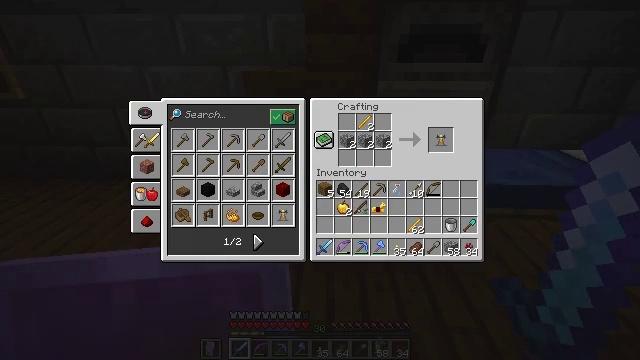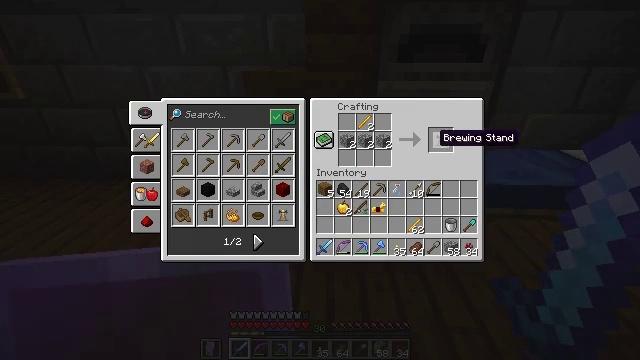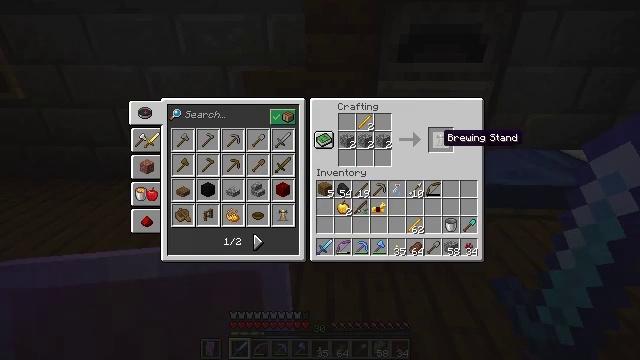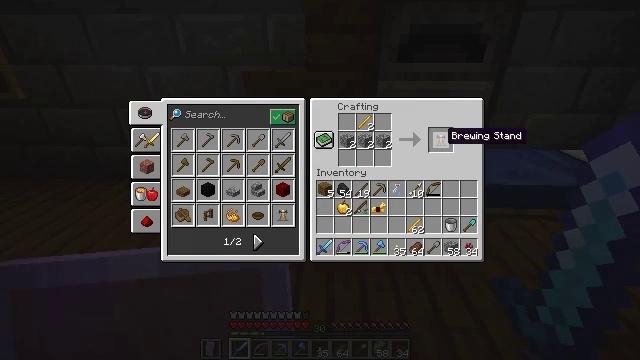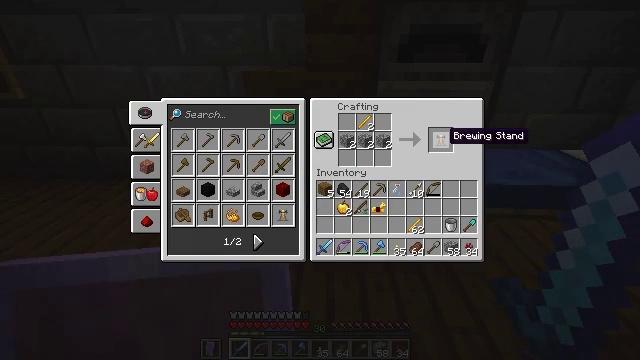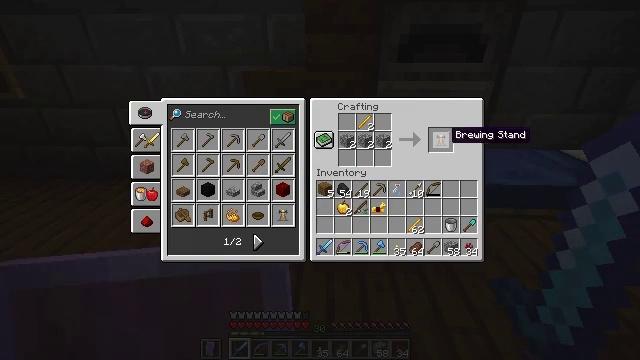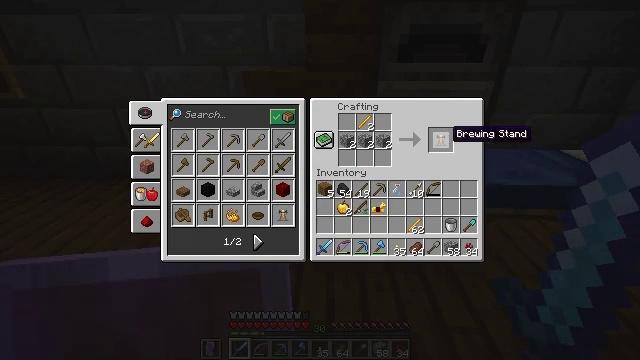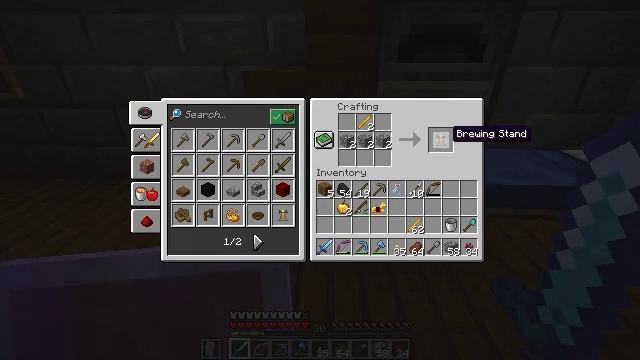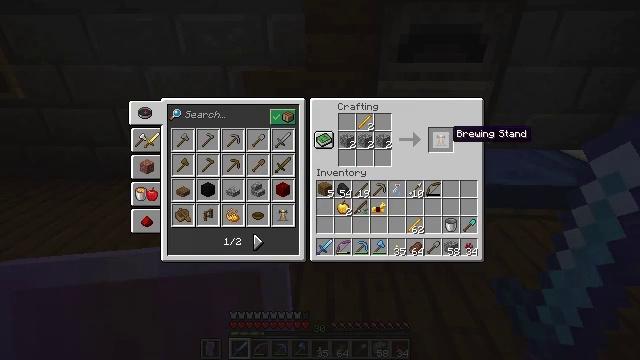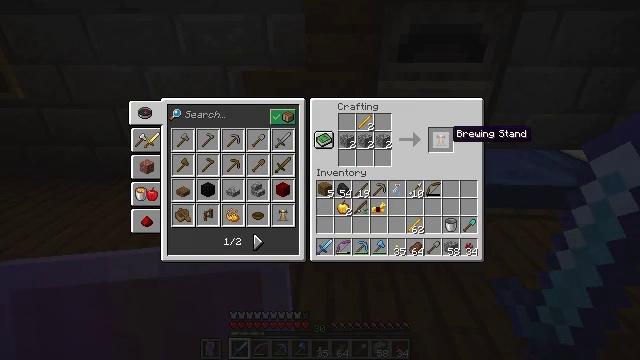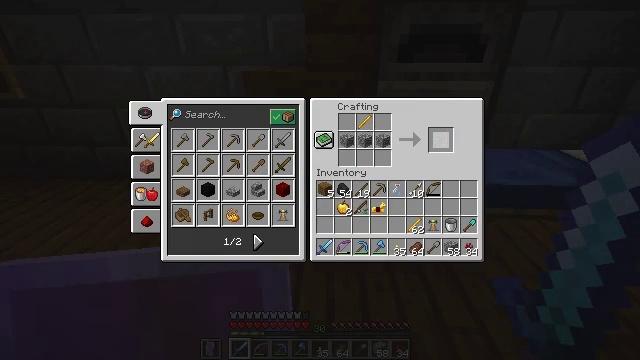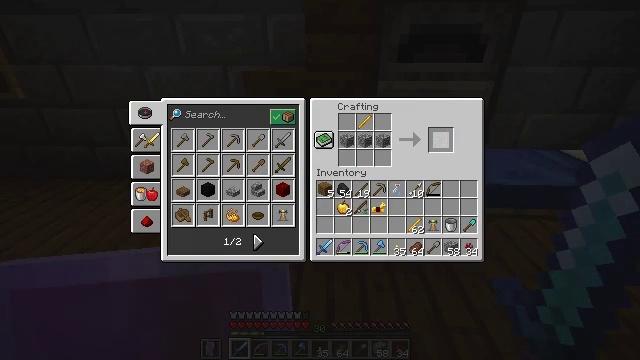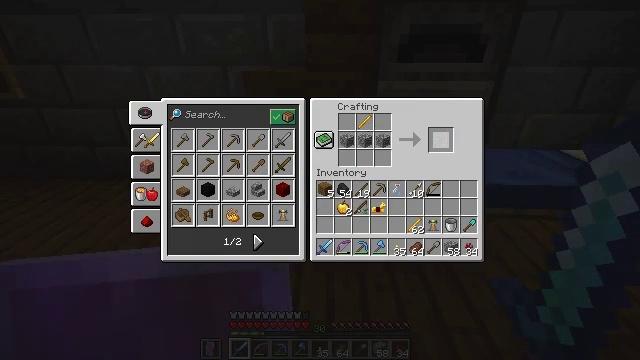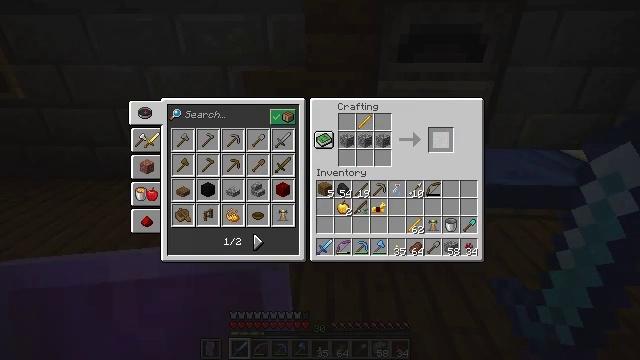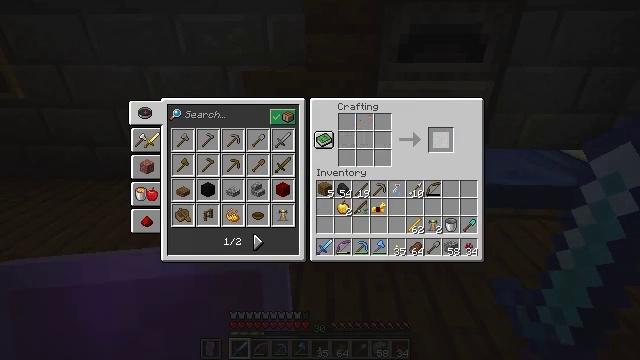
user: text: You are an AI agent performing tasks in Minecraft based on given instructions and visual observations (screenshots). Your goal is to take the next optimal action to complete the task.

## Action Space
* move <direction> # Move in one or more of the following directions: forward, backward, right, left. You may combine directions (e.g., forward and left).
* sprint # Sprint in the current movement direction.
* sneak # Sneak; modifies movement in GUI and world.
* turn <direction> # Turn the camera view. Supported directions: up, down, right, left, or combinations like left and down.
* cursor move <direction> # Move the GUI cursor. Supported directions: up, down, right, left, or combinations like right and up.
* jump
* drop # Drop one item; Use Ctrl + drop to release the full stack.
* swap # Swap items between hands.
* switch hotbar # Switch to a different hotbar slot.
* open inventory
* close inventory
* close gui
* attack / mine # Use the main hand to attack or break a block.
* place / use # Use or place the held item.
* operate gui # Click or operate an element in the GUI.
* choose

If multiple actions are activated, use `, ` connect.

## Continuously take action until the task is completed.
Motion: motion action
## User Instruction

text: Access the crafting table and make a brewing stand.
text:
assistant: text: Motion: no_op
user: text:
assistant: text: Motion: no_op
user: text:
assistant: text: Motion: no_op
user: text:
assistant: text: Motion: no_op
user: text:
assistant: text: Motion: no_op
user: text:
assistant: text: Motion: no_op
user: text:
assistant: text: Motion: sneak
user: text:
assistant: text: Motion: sneak
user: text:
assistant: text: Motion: sneak
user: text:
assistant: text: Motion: sneak, operate gui
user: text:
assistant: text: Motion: sneak, operate gui
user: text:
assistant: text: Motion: sneak
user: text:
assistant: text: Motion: sneak
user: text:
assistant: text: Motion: no_op
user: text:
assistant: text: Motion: no_op